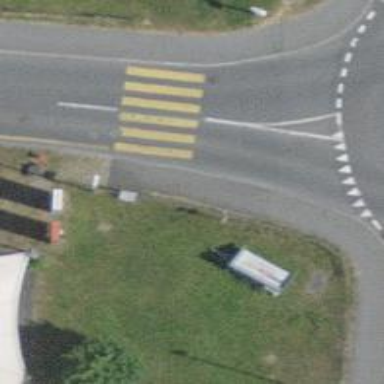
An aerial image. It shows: Kerb barrier.